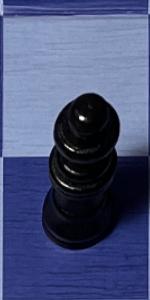
Label: Queen_Black